Interaction volume radius: 5 \u00c5
Interaction volume height: 10 \u00c5
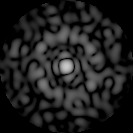
Disorder parameter: 0.8024